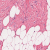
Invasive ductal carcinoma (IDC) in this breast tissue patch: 0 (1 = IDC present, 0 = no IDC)